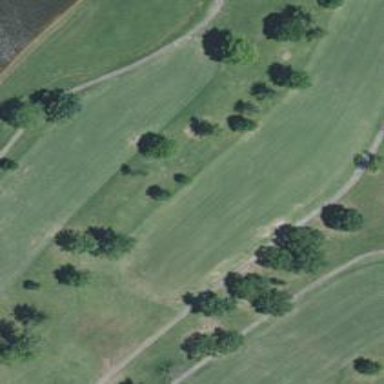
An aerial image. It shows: Grassy area designated for driving range golf.